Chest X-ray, AP view. Patient: 34 years old, sex F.
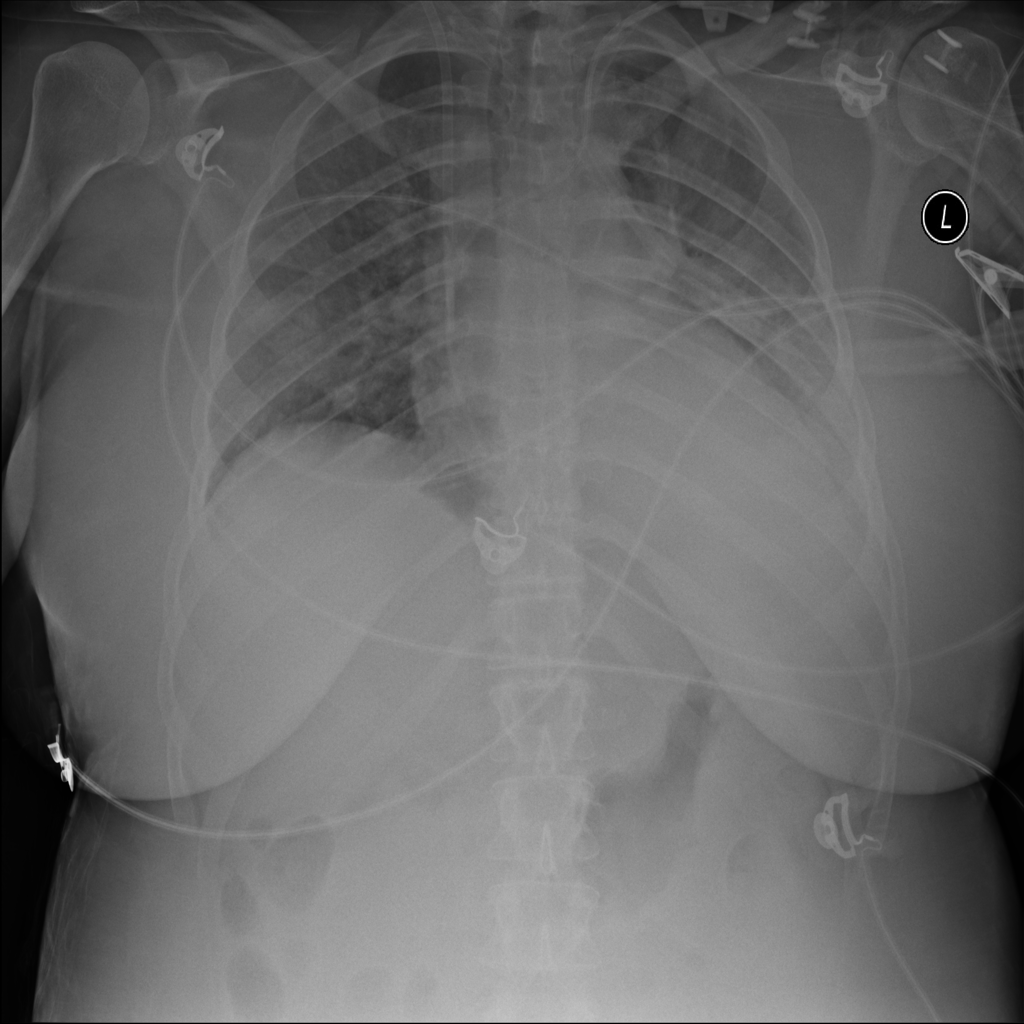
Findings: Effusion